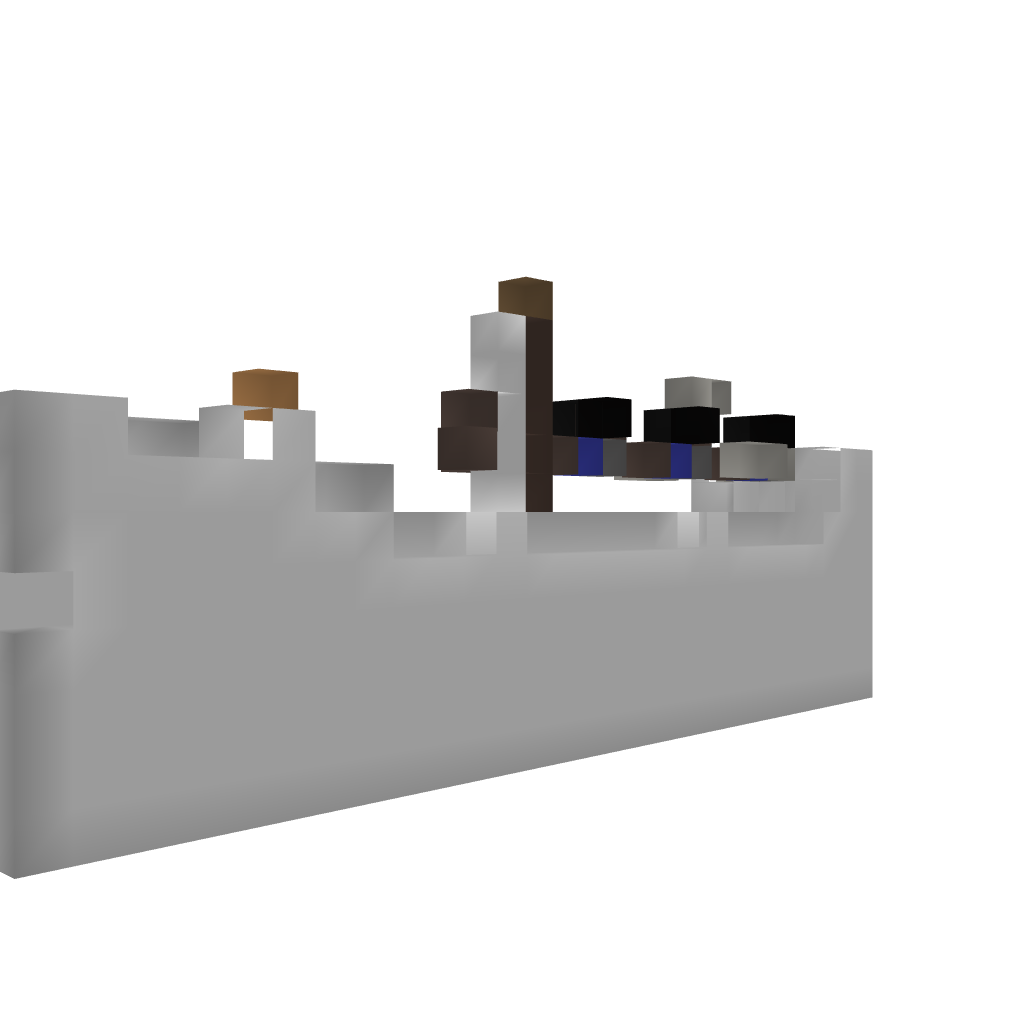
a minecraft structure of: Functional Mini Submarine